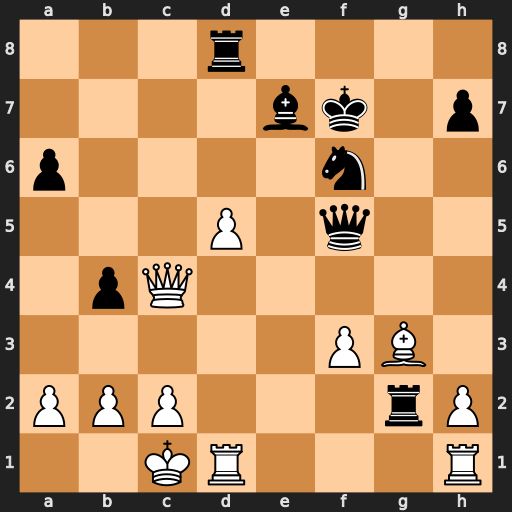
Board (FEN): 3r4/4bk1p/p4n2/3P1q2/1pQ5/5PB1/PPP3rP/2KR3R
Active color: w
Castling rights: -
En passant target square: -
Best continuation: d6+ Kg6 dxe7 Rc8 Bc7 Qxc2+ Qxc2+ Rxc2+ Kxc2